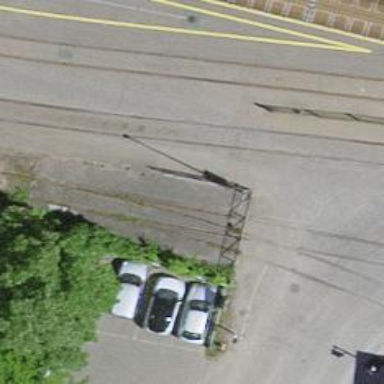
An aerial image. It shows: Railway switch.